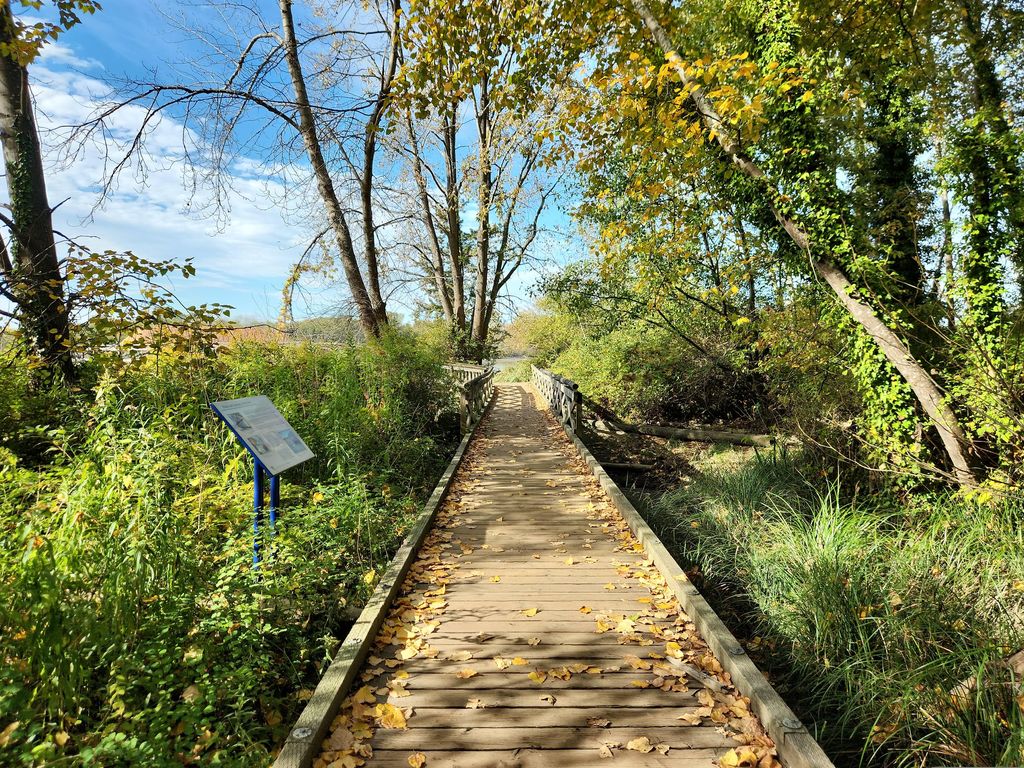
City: vancouver